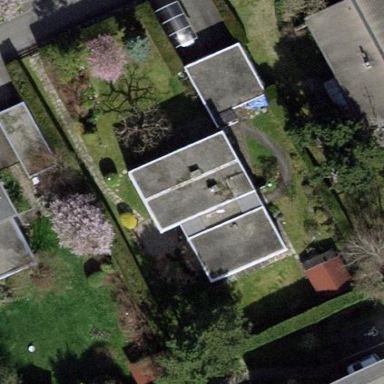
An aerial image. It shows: Garden surrounded by fence.